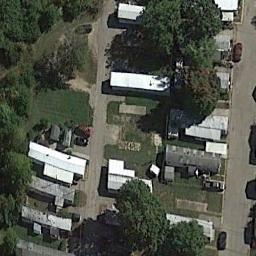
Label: mobile_home_park